Question: I am using the following data to plot my graph:
'''
transData = structure(list(Type = c("A", "B", "A",
"A", "A", "B", "B",
"B", "A", "A", "A",
"A", "A", "A", "A",
"A", "A", "B", "A",
"B", "A", "A", "B",
"A", "A", "B", "A",
"A", "A", "B", "A",
"A", "B", "B", "A",
"B", "A", "A", "B",
"B", "A", "A", "A",
"A", "B", "B", "A",
"A", "A", "A", "B",
"A", "A", "A", "A",
"A", "A", "B", "B",
"A", "A", "A", "A",
"B", "A", "A", "B",
"B", "A", "A", "C",
"A", "B", "B", "A",
"A", "A", "A", "B",
"A", "B", "B", "A",
"A", "B", "B", "B",
"A", "B", "A", "A",
"B", "A", "C", "A",
"B", "A", "C", "B",
"A", "B", "A", "A",
"A", "B", "A", "A",
"B", "A", "A", "B",
"A", "A", "A", "B",
"B", "C", "B", "B",
"A", "B", "C", "B",
"A", "B", "A", "A",
"B", "B", "B", "A",
"B", "B", "B", "A",
"A", "A", "A", "A",
"A", "A", "A", "A",
"A", "B", "A", "B",
"A", "C", "B", "B",
"B", "B", "A", "A",
"B", "A", "A", "A",
"B", "A", "A", "A",
"C", "A", "B", "A",
"A", "B", "B", "B",
"A", "A", "A", "B",
"C", "B", "A", "A",
"B", "A", "A", "A",
"B", "C", "A", "B",
"C", "B", "A", "B",
"B", "A", "B", "B",
"A", "A", "C", "C",
"A", "B", "A", "A",
"A", "A", "A", "A",
"B", "B", "A", "A",
"B", "A", "B", "B",
"B", "A", "C", "A",
"A", "A", "A", "A",
"B", "B", "A", "C",
"A", "B", "B", "B",
"B", "B", "B", "B", "B",
"B", "A", "A", "B",
"A", "B", "A", "B",
"B"), Time = c(53L, 195L, 48L, 172L, 73L, 39L, 469L,
135L, 46L, 121L, 158L, 158L, 53L, 261L, 53L, 72L, 153L, 90L,
53L, 13L, 568L, 173L, 163L, 619L, 156L, 11L, 67L, 88L, 264L,
392L, 45L, 969L, 37L, 150L, 187L, 407L, 46L, 88L, 37L, 139L,
508L, 78L, 51L, 803L, 17L, 21L, 255L, 64L, 154L, 47L, 400L, 459L,
189L, 236L, 52L, 86L, 153L, 25L, 56L, 265L, 384L, 123L, 356L,
66L, 44L, 124L, 151L, 357L, 860L, 54L, 187L, 80L, 105L, 13L,
100L, 92L, 794L, 284L, 238L, 383L, 533L, 319L, 146L, 152L, 769L,
216L, 13L, 123L, 19L, 206L, 81L, 26L, 51L, 243L, 1041L, 258L,
65L, 164L, 23L, 60L, 51L, 383L, 137L, 460L, 12L, 52L, 766L, 415L,
72L, 111L, 355L, 68L, 690L, 56L, 156L, 20L, 309L, 120L, 74L,
136L, 284L, 101L, 191L, 160L, 12L, 309L, 655L, 586L, 14L, 17L,
590L, 31L, 20L, 152L, 68L, 68L, 44L, 167L, 54L, 510L, 68L, 142L,
73L, 72L, 263L, 74L, 654L, 73L, 207L, 185L, 194L, 412L, 274L,
538L, 111L, 702L, 198L, 192L, 136L, 78L, 141L, 904L, 88L, 155L,
78L, 352L, 106L, 901L, 40L, 572L, 242L, 237L, 776L, 215L, 357L,
138L, 118L, 70L, 761L, 39L, 191L, 153L, 146L, 22L, 109L, 102L,
293L, 184L, 34L, 201L, 183L, 295L, 541L, 79L, 130L, 46L, 87L,
338L, 515L, 362L, 76L, 947L, 46L, 67L, 45L, 140L, 465L, 359L,
45L, 166L, 88L, 49L, 352L, 77L, 137L, 245L, 79L, 106L, 94L, 59L,
488L, 45L, 250L, 83L, 293L, 195L, 106L, 452L, 691L, 34L, 499L,
239L, 75L, 25L, 621L, 20L, 674L, 332L, 95L, 146L, 383L, 333L,
185L, 220L, 161L), ecd = c(0.123382007072638, 0.579233848636846,
0.0786196511057343, 0.563264580971557, 0.25540176985161, 0.205968448867862,
0.883020300954129, 0.481843067137138, 0.0563442242940052, 0.439070404900086,
0.534762525168779, 0.534762525168779, 0.123382007072638, 0.707356897514424,
0.123382007072638, 0.247948427268574, 0.520566487876686, 0.384657985094701,
0.123382007072638, 0.0339245874143578, 0.916735757432192, 0.566242533967276,
0.530245731736262, 0.933461362751899, 0.52861203702137, 0.00379752844190573,
0.221696756400061, 0.324190792033976, 0.711629244852033, 0.814633142929477,
0.0413783184717687, 0.987792084736299, 0.195825883320939, 0.508900457285717,
0.591470533493511, 0.829918194908147, 0.0563442242940052, 0.324190792033976,
0.195825883320939, 0.490893843257014, 0.894172687433377, 0.277338792913825,
0.102722458164836, 0.970008967699362, 0.0718524027278913, 0.104416209117233,
0.70075802439891, 0.19962437183804, 0.521818581749886, 0.0676046090590684,
0.822259845883637, 0.869706096343547, 0.594177763489619, 0.678296475524949,
0.112350044838497, 0.314554745266578, 0.520566487876686, 0.13253374262251,
0.27733033750534, 0.713042080506252, 0.826931862405035, 0.44684523104516,
0.804673355780782, 0.31380243358281, 0.0261247694624456, 0.449603221603695,
0.511210620421209, 0.778097754711309, 0.976692441752255, 0.135767584304834,
0.593356785279394, 0.289402886583983, 0.421889586860552, 0.0339245874143578,
0.372142603340045, 0.338259927920001, 0.968553831576454, 0.735469789005262,
0.630104906723208, 0.826161993874892, 0.920441779142075, 0.731641323438662,
0.497140488316611, 0.517512394037326, 0.982610484343107, 0.604076013860979,
0.0339245874143578, 0.44684523104516, 0.0906976376208484, 0.632831931777804,
0.294275900576978, 0.13978069273248, 0.102722458164836, 0.670274658368286,
0.992614338166867, 0.662969350780867, 0.206578568890543, 0.544851846840752,
0.117517682241808, 0.176545236121216, 0.257140144622541, 0.826161993874892,
0.466421887954519, 0.870416744217526, 0.0201585468124496, 0.112350044838497,
0.96496675183161, 0.837624013038181, 0.247948427268574, 0.410077663660513,
0.775645184259245, 0.23097747923047, 0.951760545506844, 0.147560954975381,
0.519739236380322, 0.099416130002057, 0.732309565687999, 0.455829997310084,
0.340052848937483, 0.458562460872066, 0.688681782939603, 0.2929238262752,
0.572967926707701, 0.540464628348082, 0.0201585468124496, 0.757728295629516,
0.943055109050608, 0.942483267140303, 0.0416304055443915, 0.0718524027278913,
0.924569804233431, 0.165255779363598, 0.099416130002057, 0.51320432285321,
0.23097747923047, 0.23097747923047, 0.0261247694624456, 0.550642121114702,
0.135767584304834, 0.895247119338082, 0.23097747923047, 0.480406422903166,
0.25540176985161, 0.247948427268574, 0.668190952388487, 0.261653779123873,
0.963448788746657, 0.25540176985161, 0.626978757948857, 0.562762069020079,
0.577920536717353, 0.835567018465482, 0.678048703302267, 0.906431363259505,
0.410077663660513, 0.973591354293581, 0.614397387523054, 0.600252110793388,
0.458562460872066, 0.350701751609994, 0.476438638940119, 0.982199962775588,
0.324190792033976, 0.525233391963199, 0.277338792913825, 0.771499549043497,
0.390424865907514, 0.981929239775977, 0.211095112264435, 0.936992673934714,
0.637241095586956, 0.6798954332414, 0.966176545236121, 0.647950119287322,
0.778097754711309, 0.476796103368962, 0.452475513853067, 0.237187188034043,
0.963723118052148, 0.205968448867862, 0.597536420703541, 0.520566487876686,
0.497140488316611, 0.109432111267583, 0.340819916114193, 0.381262584389435,
0.697305337109764, 0.586321201461237, 0.182803525372237, 0.621774589262449,
0.559613285020333, 0.698950932767924, 0.907581936007851, 0.354182819348407,
0.474437886675422, 0.0563442242940052, 0.319503900103213, 0.771884724665133,
0.952509809227439, 0.809817092773388, 0.346461178183199, 0.985702441583053,
0.0563442242940052, 0.221696756400061, 0.0413783184717687, 0.473765249318962,
0.872447166714607, 0.780249687495055, 0.231459358534154, 0.546454374714472,
0.324190792033976, 0.250130540040191, 0.800113365256087, 0.348723872213168,
0.486336809126727, 0.642130413455909, 0.283286238811526, 0.317886618860777,
0.348589702373902, 0.168711189319978, 0.884181316728989, 0.0413783184717687,
0.696071132468148, 0.36597098055349, 0.697305337109764, 0.608339960406761,
0.317886618860777, 0.86644896025448, 0.971344483298786, 0.182803525372237,
0.902150350480229, 0.631165050079906, 0.343059225620659, 0.13253374262251,
0.954382189591607, 0.099416130002057, 0.967721008243801, 0.781780342126191,
0.354190284428351, 0.502966819095239, 0.826161993874892, 0.749521353185968,
0.585929172095227, 0.6082374721119, 0.527745692178674)), .Names = c("Type",
"Time", "ecd"), row.names = c(92048L, 159572L, 29319L, 895L,
96262L, 125686L, 151273L, 147065L, 28209L, 95224L, 103747L, 10879L,
49632L, 69265L, 33170L, 48374L, 16205L, 143414L, 82739L, 154277L,
13742L, 117040L, 143588L, 18939L, 116302L, 144944L, 64894L, 102723L,
1421L, 135064L, 75449L, 5061L, 168170L, 160731L, 19821L, 173593L,
62523L, 50640L, 167359L, 137913L, 67097L, 27037L, 104748L, 96568L,
128256L, 178185L, 115092L, 37467L, 53973L, 2762L, 125710L, 116687L,
82651L, 43058L, 93370L, 22432L, 18723L, 178221L, 119588L, 11606L,
80362L, 59335L, 29222L, 162110L, 7119L, 31354L, 165632L, 139490L,
79415L, 89257L, 189343L, 96964L, 159220L, 130710L, 115290L, 29444L,
93645L, 13899L, 130561L, 112611L, 181065L, 121678L, 1852L, 47480L,
171098L, 121083L, 172035L, 38523L, 157838L, 27012L, 64525L, 120340L,
6908L, 185441L, 94868L, 127875L, 40124L, 189556L, 176948L, 84118L,
138852L, 92739L, 93656L, 70139L, 119493L, 20076L, 4803L, 127323L,
97064L, 101198L, 136526L, 24723L, 102465L, 101097L, 150643L,
174126L, 185593L, 163301L, 128247L, 17460L, 163927L, 195729L,
138856L, 41180L, 154046L, 29339L, 63140L, 140632L, 157913L, 168675L,
42034L, 118559L, 160614L, 118860L, 49961L, 35882L, 78742L, 26291L,
64902L, 49245L, 103381L, 101070L, 32259L, 13696L, 164332L, 101497L,
152968L, 88841L, 191957L, 121281L, 118529L, 173451L, 125052L,
44653L, 2222L, 172544L, 116888L, 104866L, 61270L, 155764L, 17674L,
98520L, 40820L, 194711L, 43838L, 155574L, 32706L, 9154L, 120867L,
156124L, 154257L, 95360L, 37296L, 54368L, 121511L, 194348L, 159059L,
43141L, 29429L, 160099L, 103555L, 8503L, 42416L, 153399L, 186559L,
77999L, 176027L, 188806L, 175228L, 92429L, 136741L, 174362L,
51964L, 161122L, 121702L, 93140L, 22541L, 190945L, 182507L, 22773L,
177446L, 111509L, 6628L, 66138L, 62548L, 89360L, 15893L, 144181L,
176730L, 11872L, 54318L, 142521L, 35141L, 152314L, 141205L, 126686L,
73151L, 188807L, 29005L, 108612L, 83108L, 49737L, 11175L, 170696L,
120640L, 8301L, 188871L, 14800L, 136572L, 132040L, 166694L, 128195L,
146465L, 179101L, 181150L, 155944L, 126596L, 3857L, 9142L, 152723L,
95394L, 151840L, 103143L, 119138L, 158685L), class = "data.frame")
'''
And the code I am using is the following:
'''
plot = ggplot(transData, aes(x=Time, y=ecd)) +
geom_line(size=1.5, aes(color=Type, group=Type, linetype=Type)) +
scale_y_continuous("P[X<x]", lim=c(0,1)) +
scale_x_continuous("") +
geom_hline(aes(yintercept=0.5), linetype=4) +
geom_text(aes(1100, .55, label="Median"),size=7) +
geom_hline(aes(yintercept=0.95), linetype=4) +
geom_text(aes(1100, 0.90, label="95th Percentile"),size=7) +
geom_vline(aes(xintercept=30), linetype=4) +
geom_text(aes(40, .85, label="1 month"),size=7) +
geom_vline(aes(xintercept=90), linetype=4) +
geom_text(aes(190, .15, label="6 months"),size=7) +
geom_vline(aes(xintercept=365), linetype=4) +
geom_text(aes(380, .40, label="1 year"),size=7) +
geom_vline(aes(xintercept=365*2), linetype=4) +
geom_text(aes(380*2, .15, label="2 years"),size=7) +
geom_vline(aes(xintercept=365*3), linetype=4) +
geom_text(aes(380*3, .15, label="3 years"),size=7) +
theme_bw() +
opts(plot.title = theme_text(size=36, colour="black", face="bold"),
axis.text.y=theme_text(size=16, colour="black"),
axis.text.x=theme_text(size=16, colour="black"),
axis.title.y=theme_text(angle=90, size=14, vjust=0.2, hjust=0.5, face="bold"),
axis.title.x=theme_text(size=14, vjust=0.2, hjust=0.5, face="bold"),
legend.position = "top",
legend.title = theme_blank(),
strip.text.y=theme_text(size=12, colour="black", face="bold"),
strip.text.x=theme_text(size=12, colour="black", face="bold"),
legend.text = theme_text(size=12, face="bold"),
legend.key.size = unit(1.5, "lines"),
legend.key.width = unit(4, "line"),
legend.direction = "horizontal")
print(plot)
'''
Does anyone know why I am getting the text from 'geom_text' so dark? When I insert this into a pdf file, it gets really ugly. Any suggestions on how to solve this?

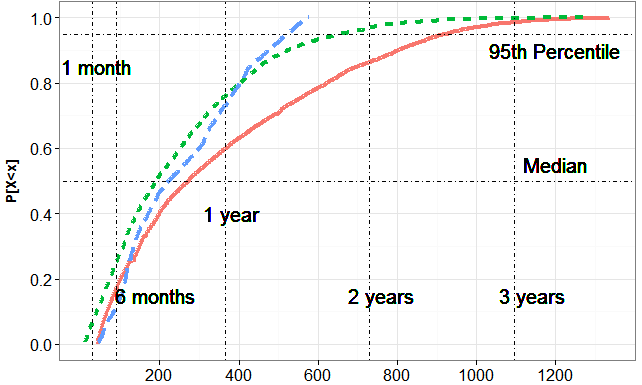
Answer: The answer is listed by <URL>. An example way of plotting is this:
'''
data2.labels <- data.frame(
time = c(7, 15),
value = c(.9, .6),
label = c("correct color", "another correct color!"),
type = c("NA*", "MVH")
)
ggplot(data2, aes(x=time, y=value, group=type, col=type))+
geom_line()+
geom_point()+
theme_bw() +
geom_text(data = data2.labels, aes(x = time, y = value, label = label))
'''